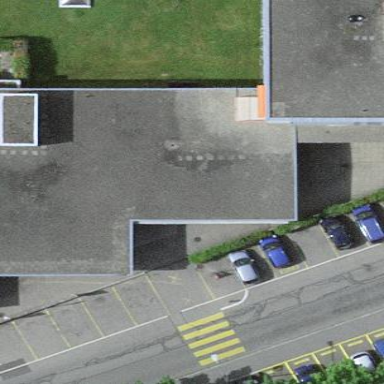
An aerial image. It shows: Street-side parking lot with asphalt surface.